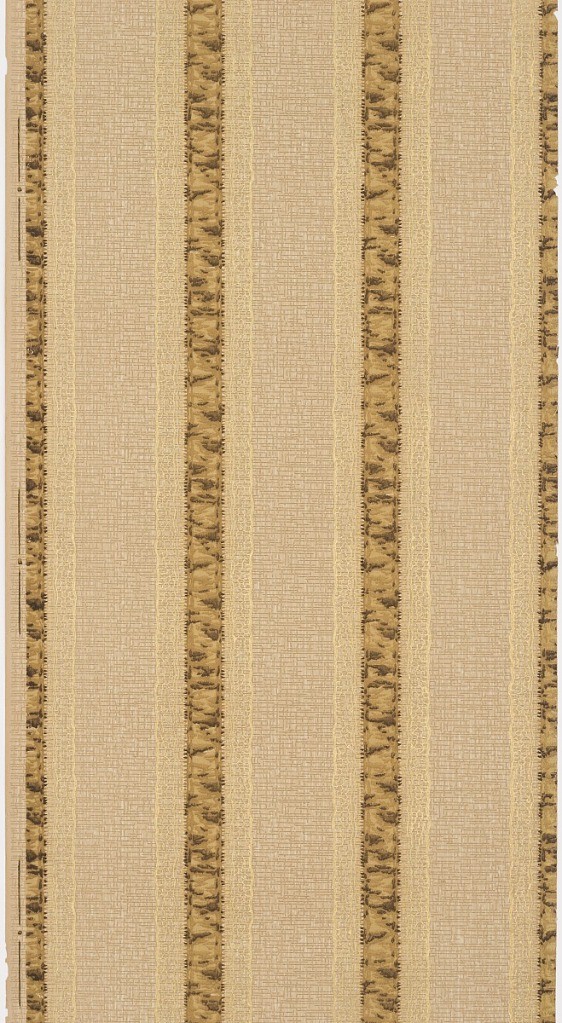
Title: Sidewall
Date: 1905–1915
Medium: Machine-printed paper
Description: Narrow mottled brown stripe, alternating with a wide tan stripe. There is a gold lace-like stripe on either side of the dark stripe.